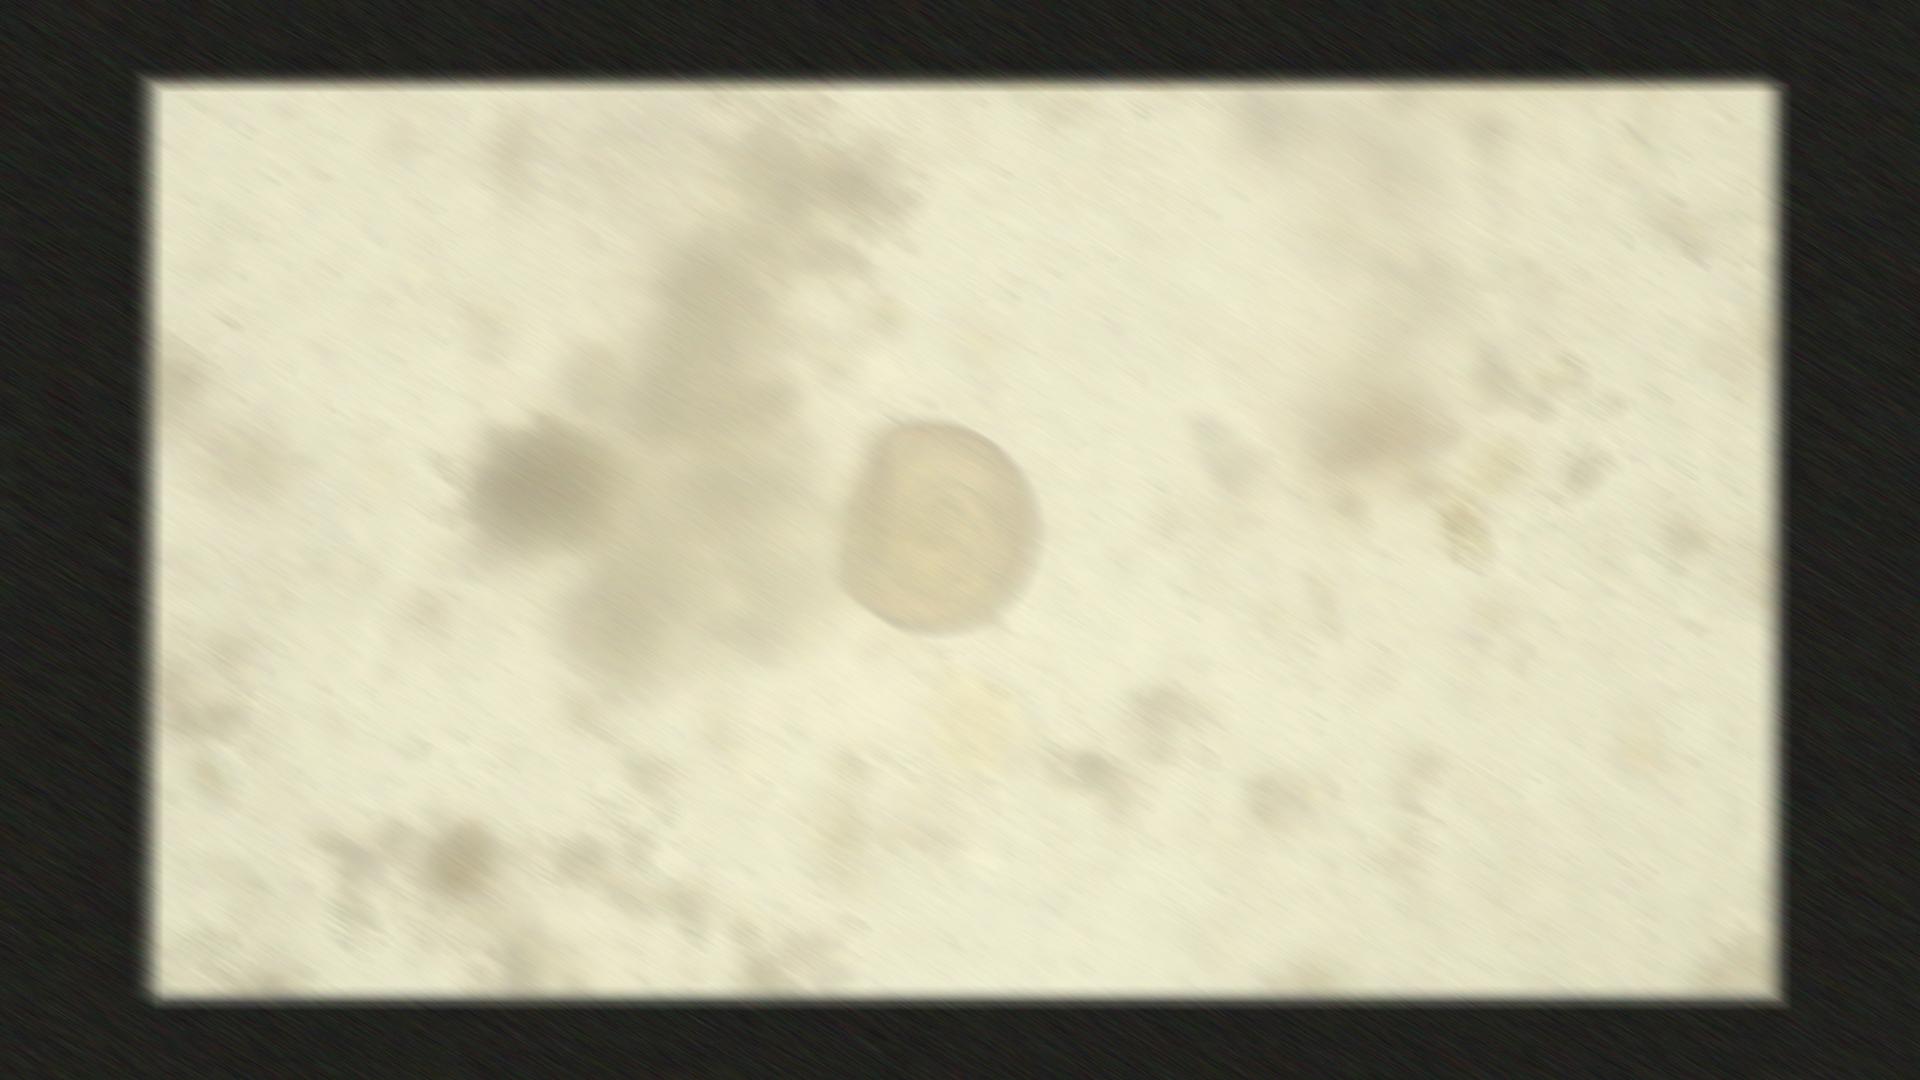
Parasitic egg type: Hymenolepis diminuta